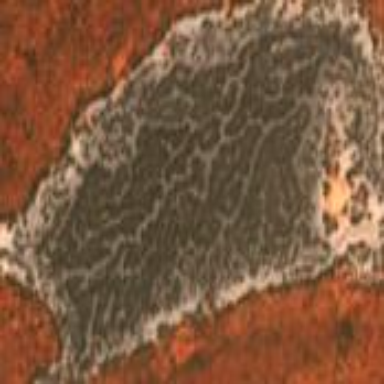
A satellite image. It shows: Dry swamp covered with mud.